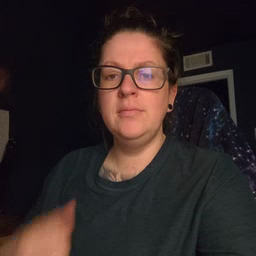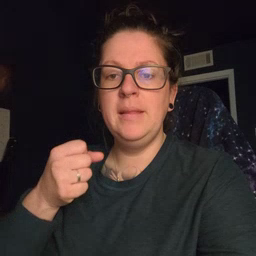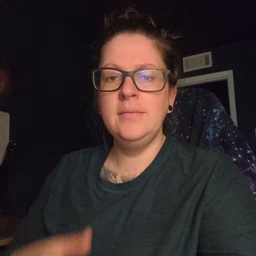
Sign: make